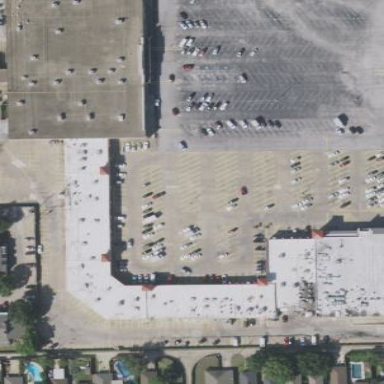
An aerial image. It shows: Retail building.